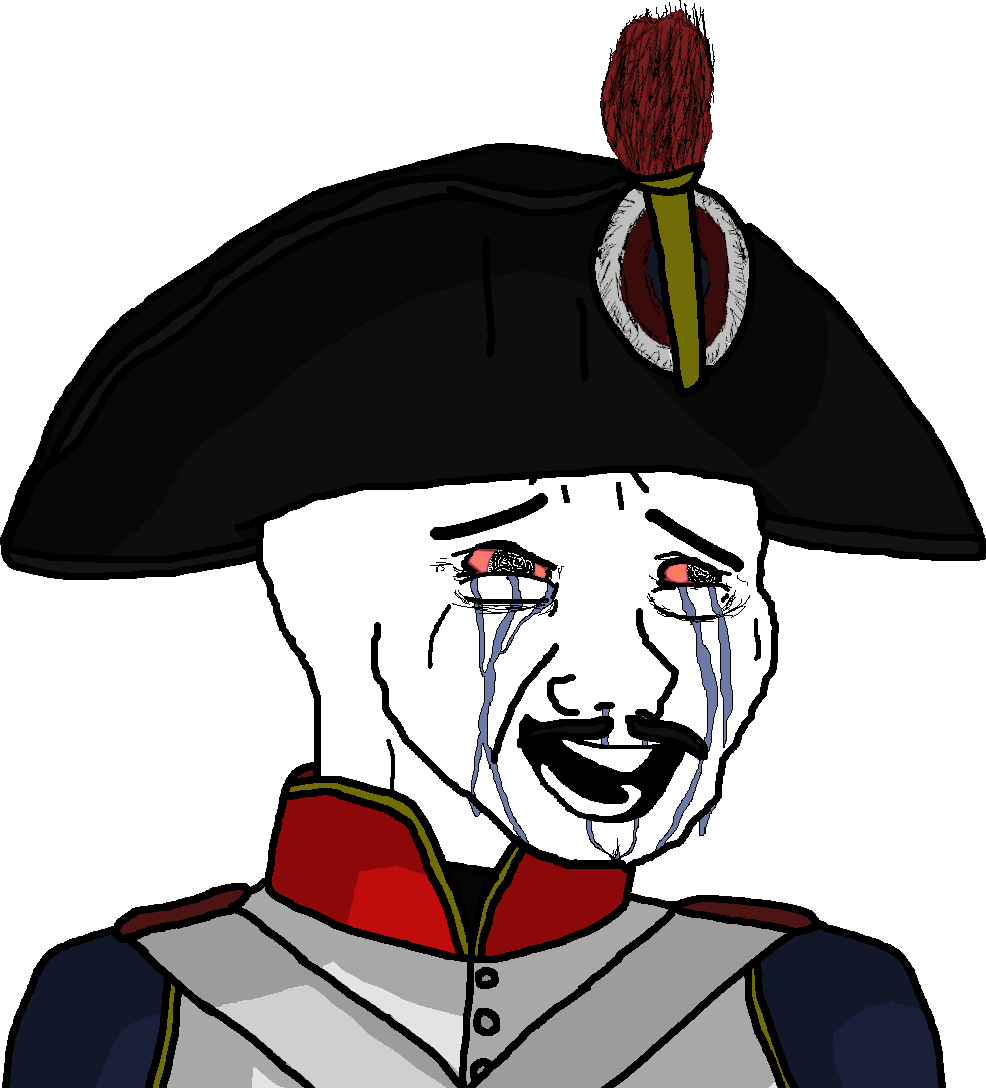
Label: 5_Crying_Wojak